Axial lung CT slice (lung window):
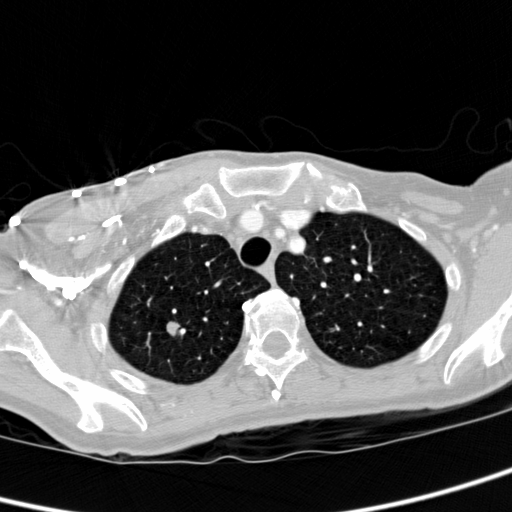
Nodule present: yes
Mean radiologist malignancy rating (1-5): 3.75